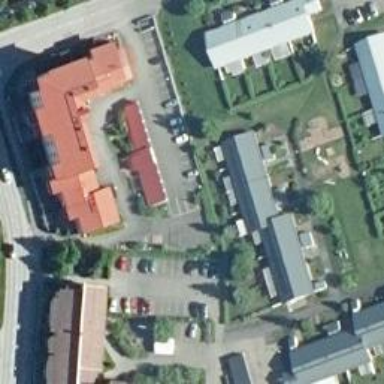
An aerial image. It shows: Living street.